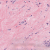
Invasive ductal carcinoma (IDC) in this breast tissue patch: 0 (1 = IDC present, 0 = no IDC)